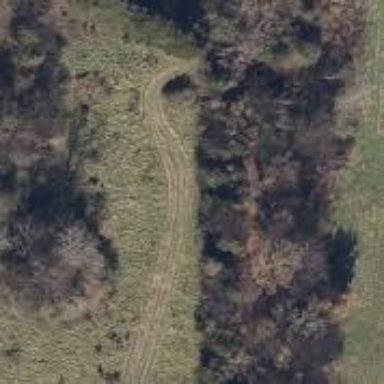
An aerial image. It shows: Asphalt path alongside abandoned railway.